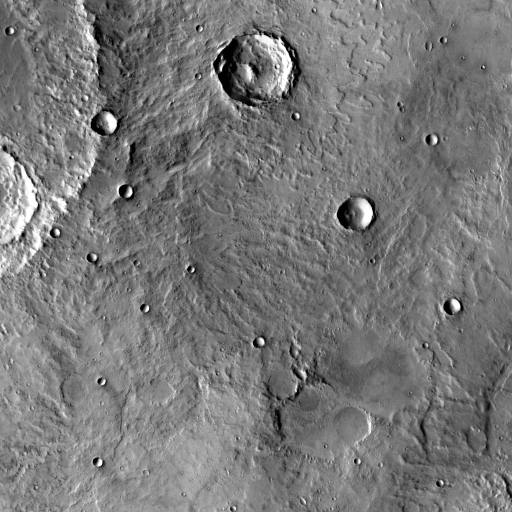
Crater classes present: Background, Other, Layered, Buried